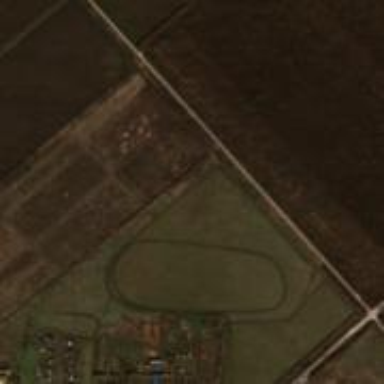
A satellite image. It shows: Pitch used for horse racing.